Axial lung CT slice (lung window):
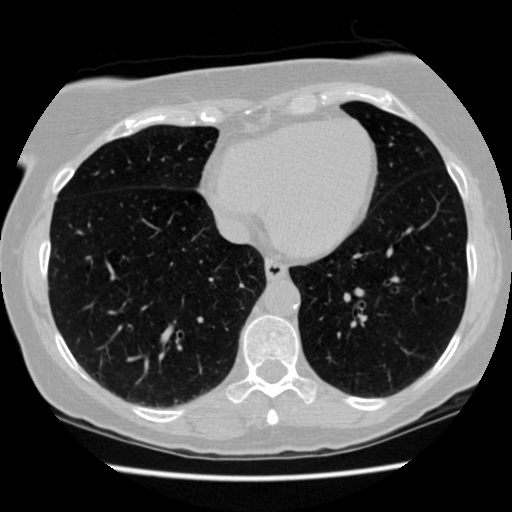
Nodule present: no